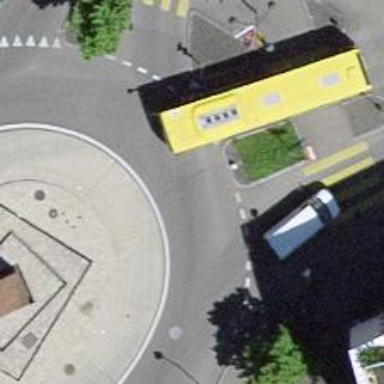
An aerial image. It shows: Secondary road leading to roundabout.